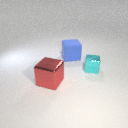
large blue rubber cube behind small cyan metal cube